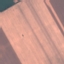
Land use / land cover: AnnualCrop